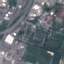
Label: Industrial